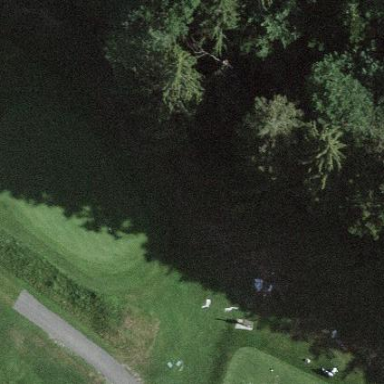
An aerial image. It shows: Grassy golf green.